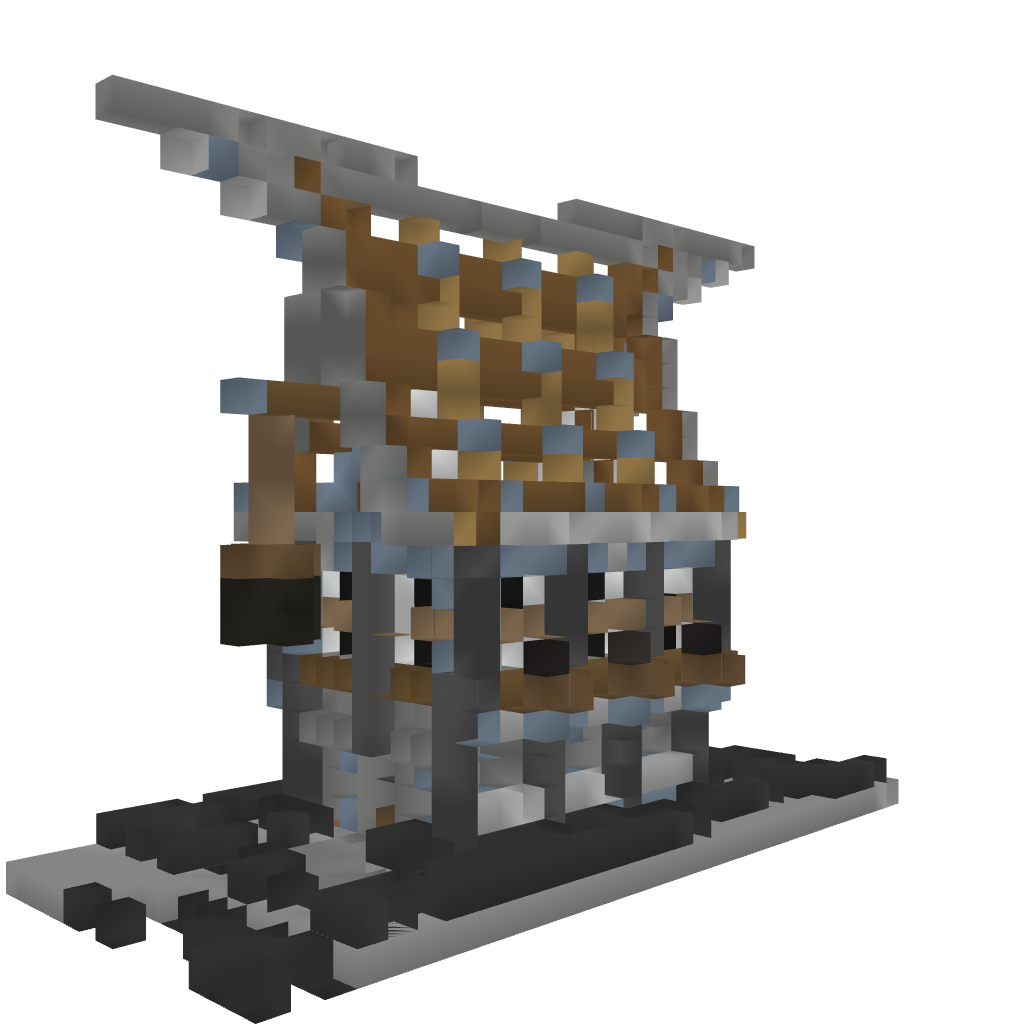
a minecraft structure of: Nordic Medieval house